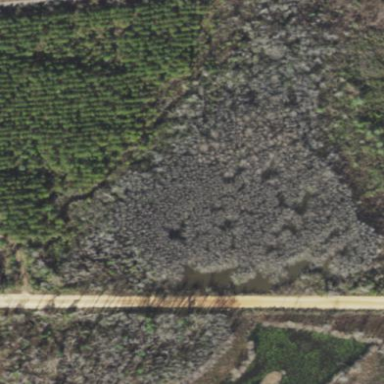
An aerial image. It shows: Swamp in wetland area.